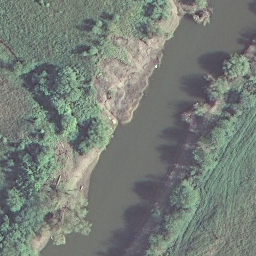
Label: river